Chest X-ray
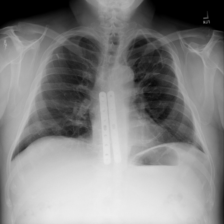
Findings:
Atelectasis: negative
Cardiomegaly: negative
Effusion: negative
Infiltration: negative
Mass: positive
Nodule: negative
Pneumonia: negative
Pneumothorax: negative
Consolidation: negative
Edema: negative
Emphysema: negative
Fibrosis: negative
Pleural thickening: negative
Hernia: negative